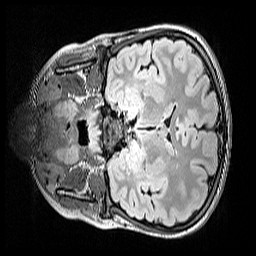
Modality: FLAIR
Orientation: coronal
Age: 10
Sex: female
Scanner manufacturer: siemens
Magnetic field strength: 3 T
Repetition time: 5 s
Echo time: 0.388 s